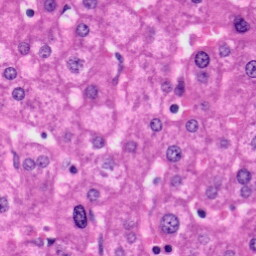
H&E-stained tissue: Liver